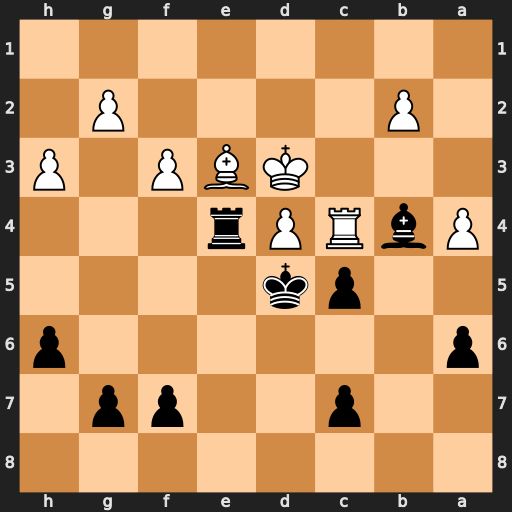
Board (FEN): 8/2p2pp1/p6p/2pk4/PbRPr3/3KBP1P/1P4P1/8
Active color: b
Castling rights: -
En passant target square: -
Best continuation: Rxe3+ Kxe3 Kxc4